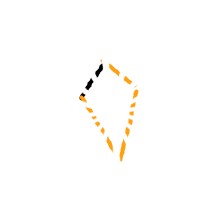
Shape: kite